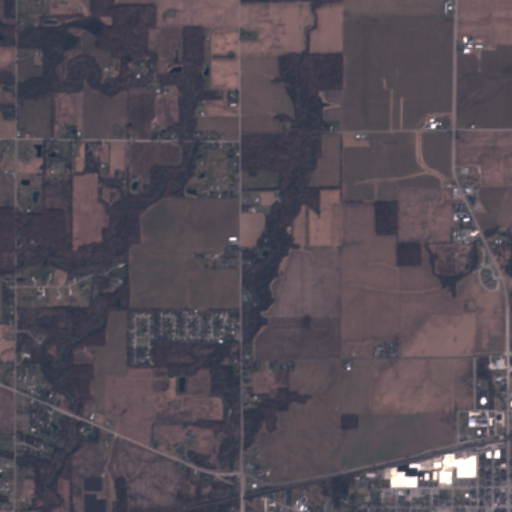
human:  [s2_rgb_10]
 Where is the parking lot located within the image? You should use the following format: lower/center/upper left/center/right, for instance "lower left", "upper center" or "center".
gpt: The parking lot is located in the lower right of the image.
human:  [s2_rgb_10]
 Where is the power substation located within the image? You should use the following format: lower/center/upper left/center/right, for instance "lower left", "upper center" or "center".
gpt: The power substation is located in the lower right of the image.
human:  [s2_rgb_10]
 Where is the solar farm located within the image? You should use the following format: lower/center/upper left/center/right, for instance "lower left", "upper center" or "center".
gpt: The solar farm is located in the lower left of the image.
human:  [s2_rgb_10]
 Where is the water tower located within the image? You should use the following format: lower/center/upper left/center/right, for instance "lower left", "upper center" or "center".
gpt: The water tower is located in the lower right of the image.
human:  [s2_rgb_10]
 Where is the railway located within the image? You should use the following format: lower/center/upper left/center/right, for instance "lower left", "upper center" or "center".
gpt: The railway is located in the lower of the image.
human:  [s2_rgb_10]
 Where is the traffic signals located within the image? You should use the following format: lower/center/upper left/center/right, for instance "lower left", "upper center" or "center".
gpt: The traffic signals is located in the lower right of the image.
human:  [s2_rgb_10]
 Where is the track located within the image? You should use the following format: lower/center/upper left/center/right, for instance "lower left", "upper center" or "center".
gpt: There is no track in the image.